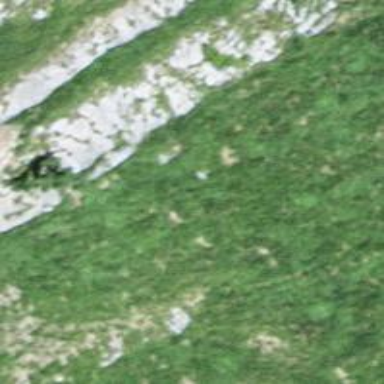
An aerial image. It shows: Cliff in nature.